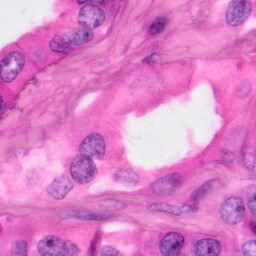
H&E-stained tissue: Pancreatic